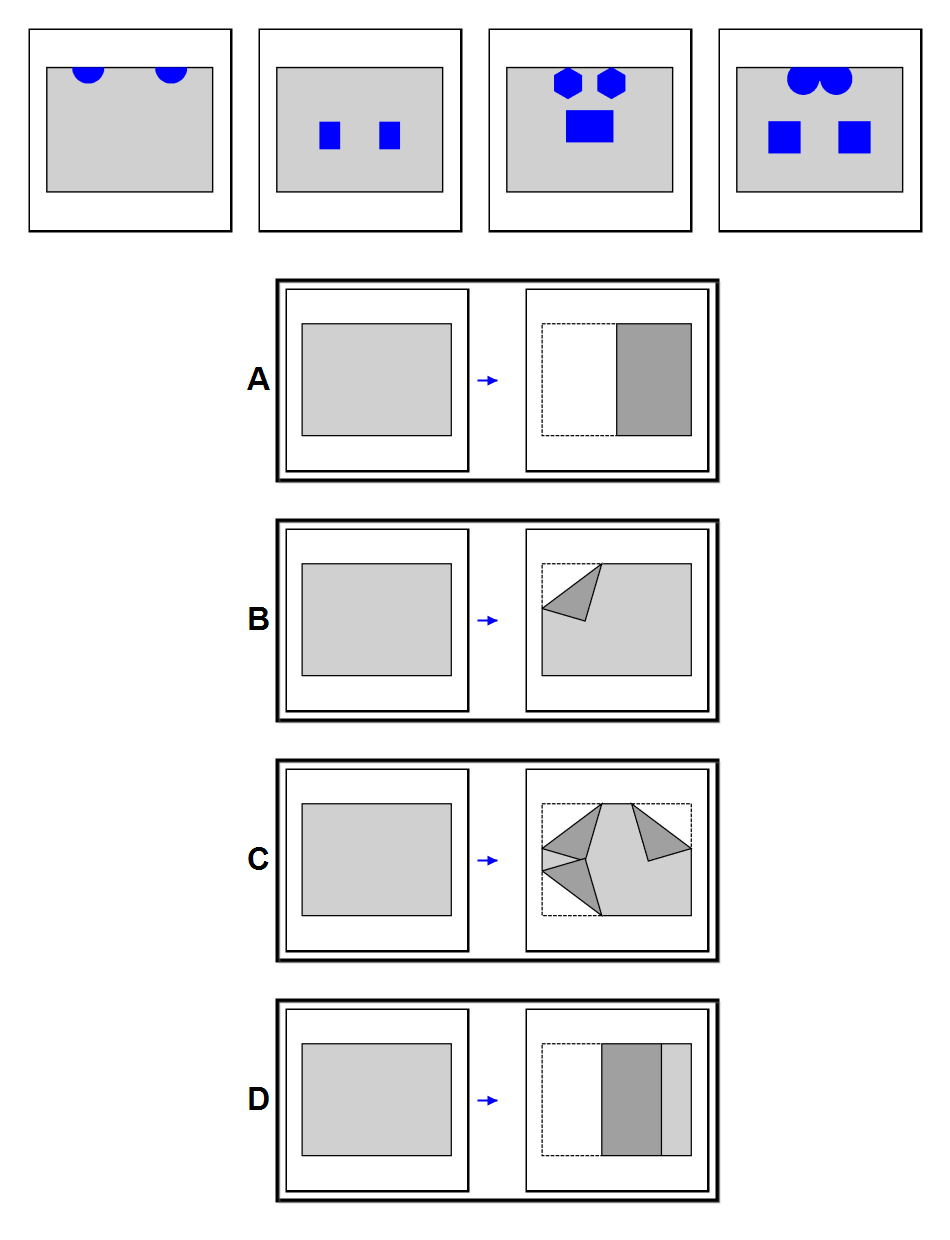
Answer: A